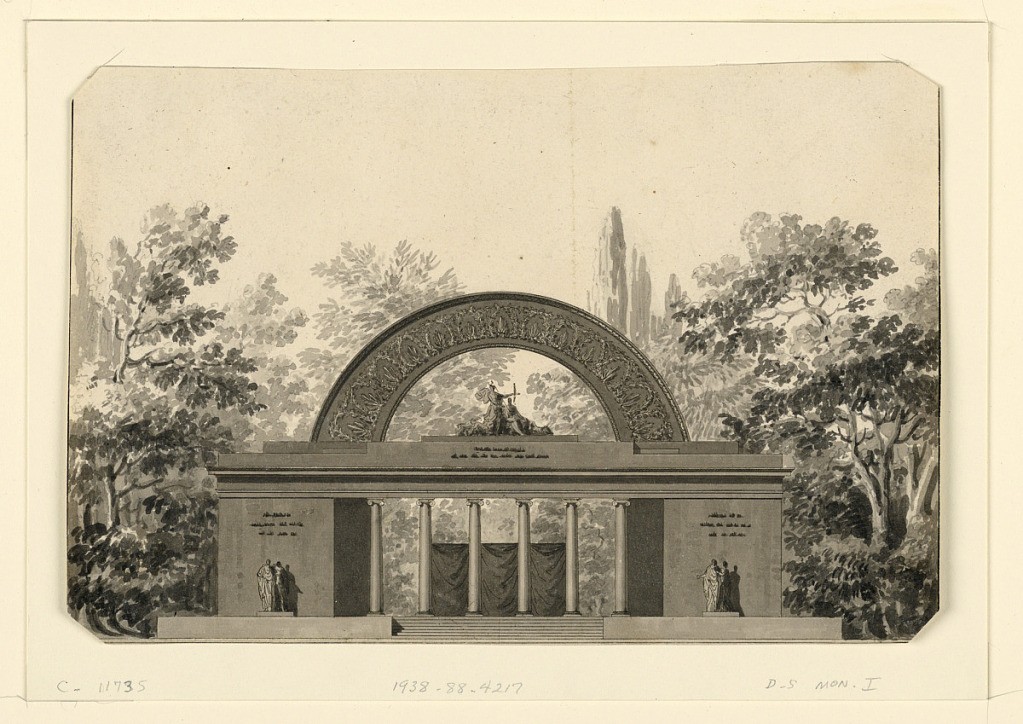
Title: Mausoleum in a Park
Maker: Antonio Amorini
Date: ca. 1825
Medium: Pen and black ink, brush and gray wash on wove paper
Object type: Drawing
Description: Elevation of a horizontal, one-story structure with six Ionic columns in the center.  On either end of the building sculptured figures are positioned against solid walls and below wall inscriptions; another group of figures in positioned on the roof of the monument and at the center, above the colonnade.  The group is contained within a large semicircular arch decorated with a floral pattern.  There is an inscription on the wall below the central sculptural grouping.  There are trees located next to and behind the monument.